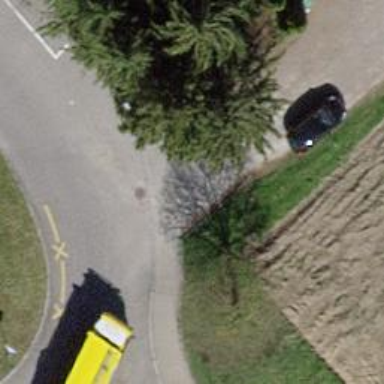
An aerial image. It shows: Unmarked road crossing.